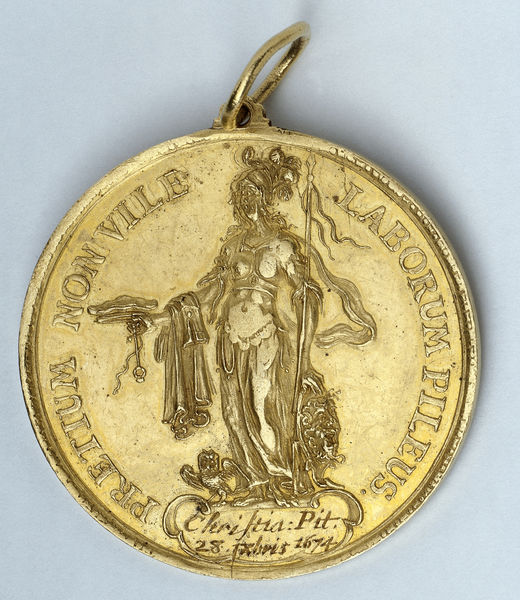
Titel: Penning, verleend aan Christaan Pit door de Stad Leiden ter gelegenheid van de verdediging van zijn dissertatie aan de Universiteit van Leiden op 28 november 1674 (zogenaamde promotie met de kap)
Künstler: Arent Schmeltzing
Standort: Amsterdam
Institution: Rijksmuseum
Schlagwörter: blue, dress, female, gold, golden, hair, old, robe, woman, yellow, picture, nude, roman, head, armor, metal, scarf, bird, saint, necklace, photo, statue, flag, person, antique, engraving, cloth, coin, breasts, goddess, warrior, figure, money, medal, indian, staff, latin, text, ring, banner, medallion, spear, standard, princess, pendant, string, athena, medusa, hawk, boobs, tits, owl, non, currency, medalion, trinket, minerva, ow, award, wisdom, pretium, vile, laborum, pileus, prettum, virgo, 1674, monvile, medllion, non vile, staft